Aerial crown-view tile of a tropical tree (Barro Colorado Island, Panama), acquired 20250616:
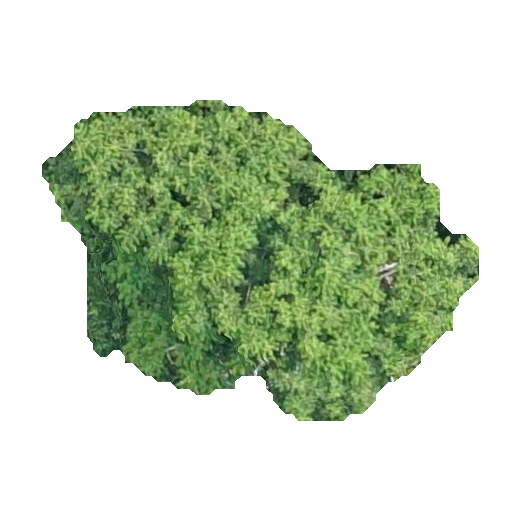
Species: Spondias mombin
GBIF accepted scientific name: Spondias mombin
Crown area: 137.202 m²